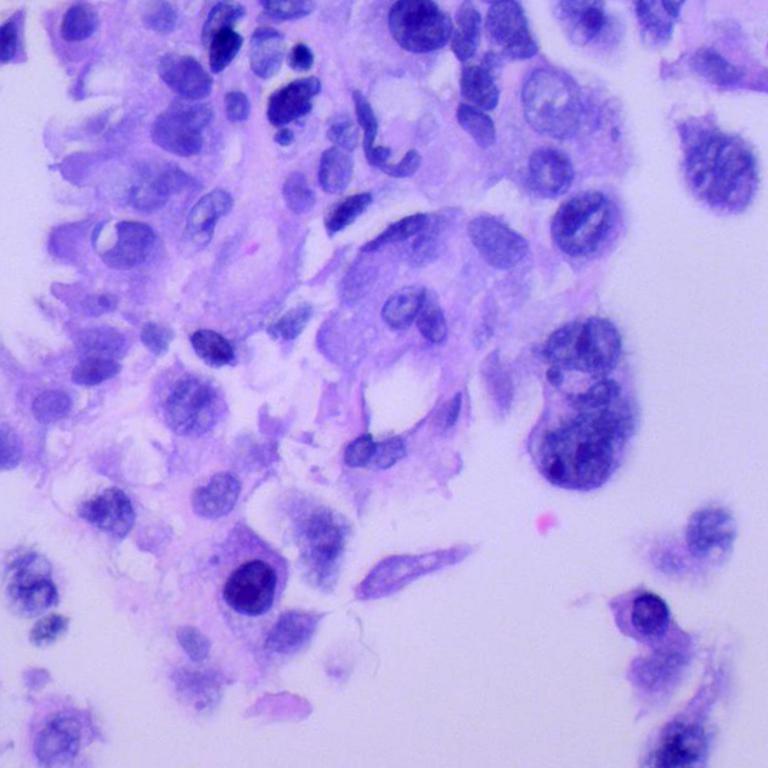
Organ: lung
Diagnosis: adenocarcinomas